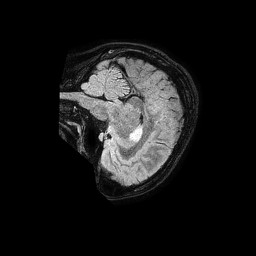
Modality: FLAIR
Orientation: sagittal
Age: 26
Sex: female
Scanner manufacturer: philips
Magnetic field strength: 1.5 T
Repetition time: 4.8 s
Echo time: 0.3 s